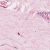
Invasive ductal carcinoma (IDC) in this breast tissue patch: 0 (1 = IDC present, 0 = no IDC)